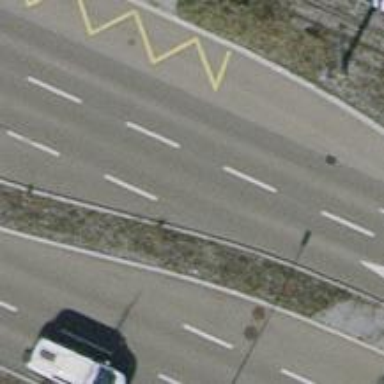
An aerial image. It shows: Primary road with asphalt surface. There is separate sidewalk.